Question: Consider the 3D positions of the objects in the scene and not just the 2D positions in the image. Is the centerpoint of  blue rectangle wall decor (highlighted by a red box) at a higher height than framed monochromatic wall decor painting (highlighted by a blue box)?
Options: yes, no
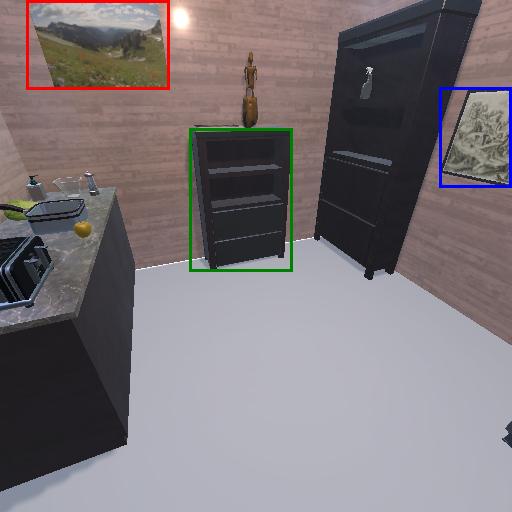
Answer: yes